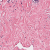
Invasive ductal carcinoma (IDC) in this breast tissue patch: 0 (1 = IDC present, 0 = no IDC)